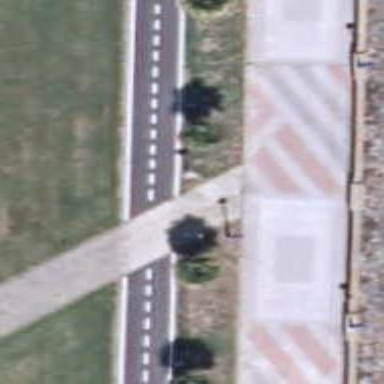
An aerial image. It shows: Footway surfaced with paving stones.